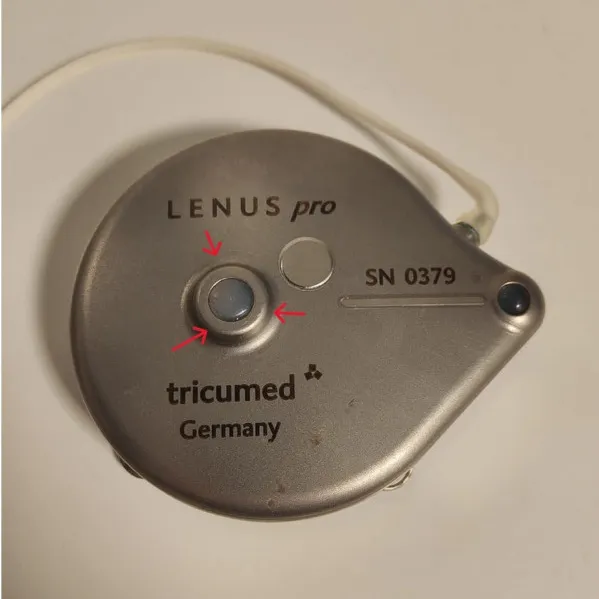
Photograph of intravenous implanted treprostinil pump. The silicone membrane where treprostinil is injected is marked with arrows.
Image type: medical_photograph (other_medical_photograph)